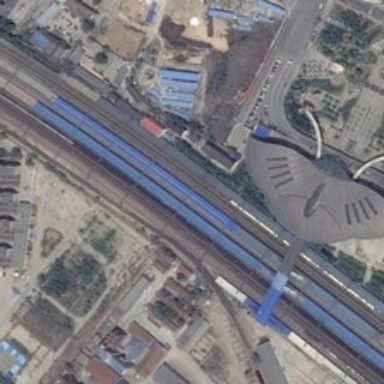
Some buildings are in two sides of a railway station .